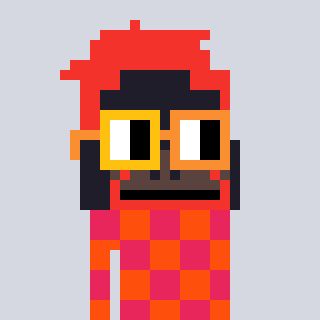
a pixel art character with square yellow and orange glasses, a orangutan-shaped head and a orange-colored body on a cool background